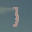
Label: 1